Question: I have a picture on the website below, which shows all tries I have done in vain.

What is the right way to create this dump file? I want to create it and later use it.
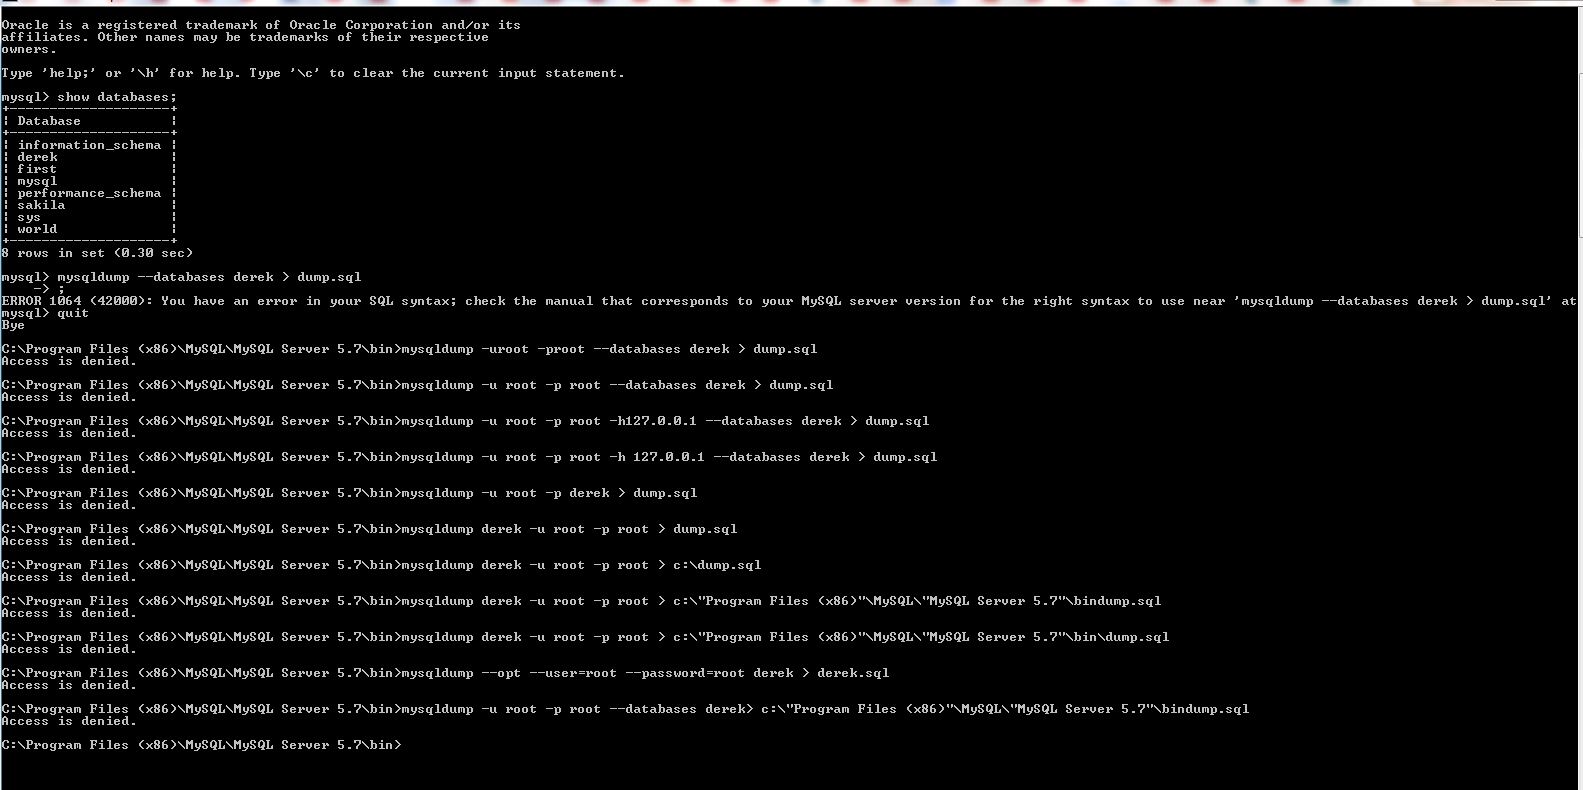
Answer: I think that user logger in system don't have write access to designated location.
Try to write a dump in Your profile folder in c:\users\YOUR_LOGIN_NAME
ex:
'''
mysqldump -uroot -proot derek > c:\users\matt\dump.sql
'''